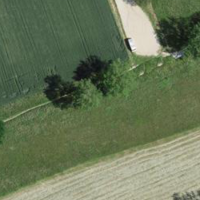
EUNIS habitat code: 52
Species observed at this site:
Corvus corone
Sylvia borin
Emberiza cirlus
Aegithalos caudatus
Sylvia atricapilla
Spinus spinus
Poecile palustris
Larus michahellis
Cygnus olor
Ardea alba
Cuculus canorus
Erithacus rubecula
Phoenicurus ochruros
Phoenicurus phoenicurus
Corvus corax
Cyanistes caeruleus
Sturnus vulgaris
Troglodytes troglodytes
Chloris chloris
Corvus frugilegus
Passer domesticus
Pandion haliaetus
Passer montanus
Turdus merula
Hirundo rustica
Milvus migrans
Milvus milvus
Oriolus oriolus
Coccothraustes coccothraustes
Phylloscopus trochilus
Motacilla alba
Certhia brachydactyla
Podiceps cristatus
Turdus philomelos
Fulica atra
Emberiza citrinella
Dendrocopos major
Buteo buteo
Anthus pratensis
Muscicapa striata
Phylloscopus collybita
Luscinia megarhynchos
Pica pica
Sitta europaea
Garrulus glandarius
Falco tinnunculus
Picus viridis
Motacilla cinerea
Linaria cannabina
Streptopelia decaocto
Fringilla coelebs
Regulus ignicapilla
Lanius collurio
Carduelis carduelis
Columba palumbus
Phalacrocorax carbo
Parus major